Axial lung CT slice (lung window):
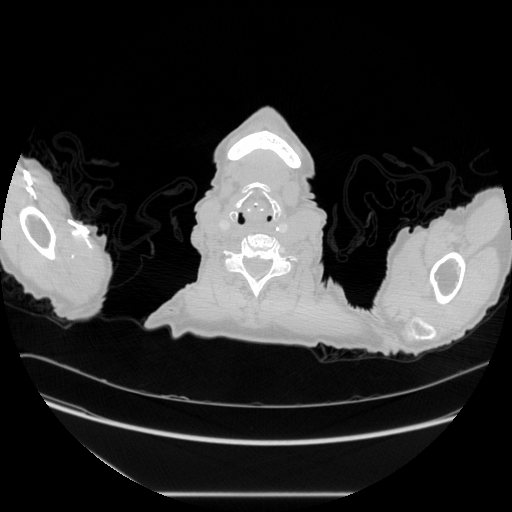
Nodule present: no